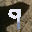
Label: 9